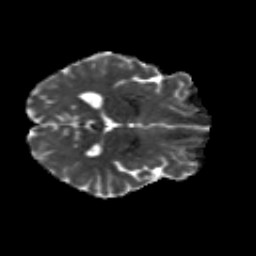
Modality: MD
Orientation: axial
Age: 31
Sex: male
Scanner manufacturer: siemens
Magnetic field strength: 3 T
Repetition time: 8.8 s
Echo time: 0.085 s